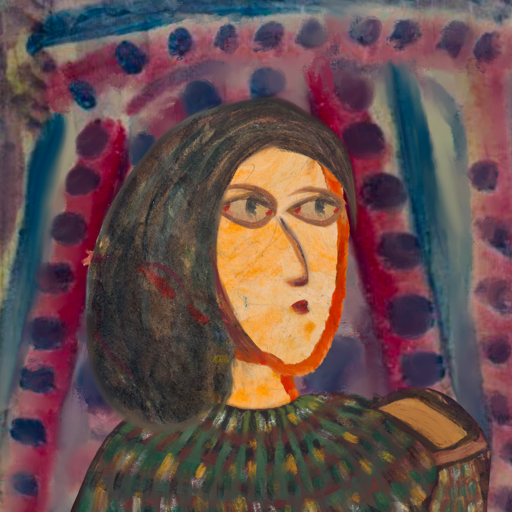
Background: HillGirl, Head And Neck Side: Experience, Face Side: GypsyMother, Bust: After_Raid, Hair Side: Gypsy_Mother, Head Accessory: Blank, Second Necklace: Blank, Necklace: Blank, Baby: Blank